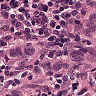
Metastatic tissue present: yes